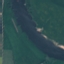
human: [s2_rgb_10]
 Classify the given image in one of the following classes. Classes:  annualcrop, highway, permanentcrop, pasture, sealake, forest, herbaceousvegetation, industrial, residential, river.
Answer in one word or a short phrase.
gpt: River